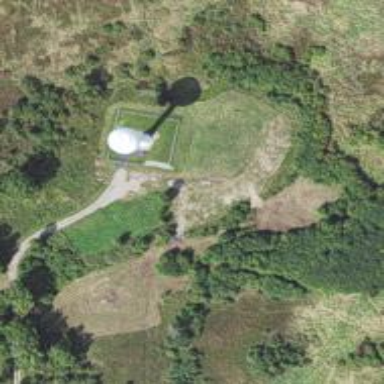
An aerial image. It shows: Water tower that is man-made.